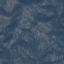
Land use / land cover class: HerbaceousVegetation